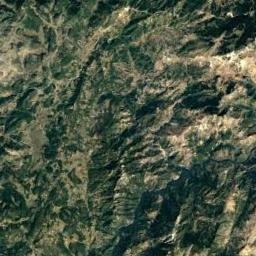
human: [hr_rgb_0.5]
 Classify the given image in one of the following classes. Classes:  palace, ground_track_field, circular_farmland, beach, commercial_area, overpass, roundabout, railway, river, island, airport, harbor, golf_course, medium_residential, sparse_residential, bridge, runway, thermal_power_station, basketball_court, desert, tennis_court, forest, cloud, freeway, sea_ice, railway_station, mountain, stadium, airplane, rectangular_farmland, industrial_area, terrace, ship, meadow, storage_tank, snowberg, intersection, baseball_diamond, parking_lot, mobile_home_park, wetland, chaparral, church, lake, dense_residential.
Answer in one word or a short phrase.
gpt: mountain